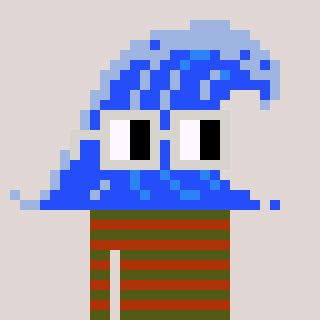
a pixel art character with square light gray glasses, a wave-shaped head and a hotbrown-colored body on a warm background